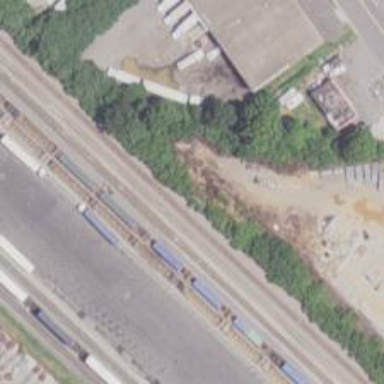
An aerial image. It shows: Disused railway.